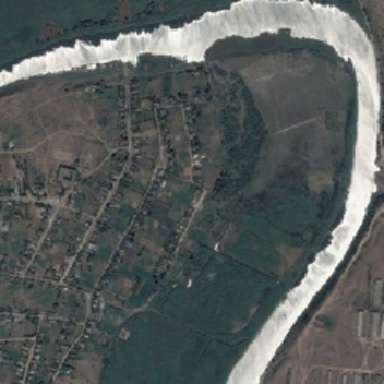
There is a wide river on the land .